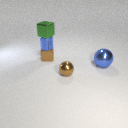
small brown metal cube below small blue metal cylinder